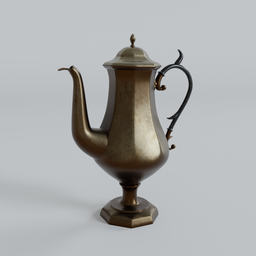
Label: decoration